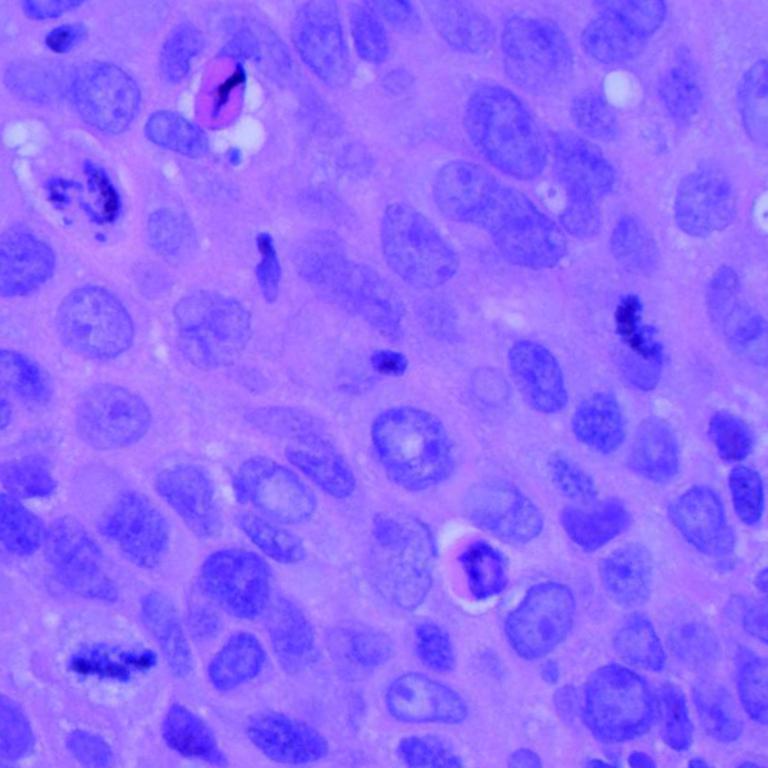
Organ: lung
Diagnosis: squamous carcinomas